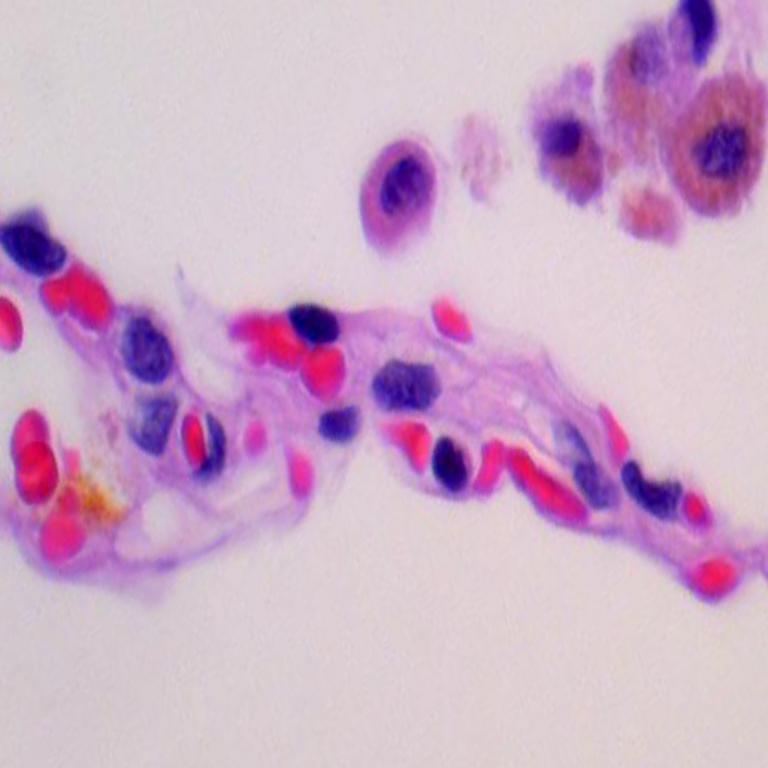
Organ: lung
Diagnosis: benign